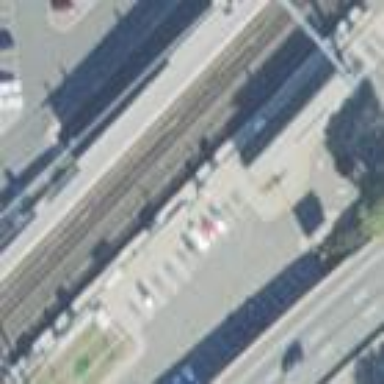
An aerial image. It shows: Platform with shelter for public transport. It is railway platform.